Question: I'm working on multi-language website.
For example, DB table 'pages' for 1 lang looks like that

Now, I have 2 ideas about translations:
1. To use all tables in default language - English and create second table - translations use it only if needed.
2. Or add columns like, title_ru, title_en... to the existing tables.
Which is faster, more efficient way? And please explain your idea (why you think like that)
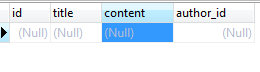
Answer: I would choose neither of your solutions.
Creating a new table for each language is not optimal, since you then have to modify each and every query based on which language is selected. Also what should be a fairly simple task of adding a new language, would then mean adding new table schema and updating your entire codebase.
Likewise adding a new column for each language has the same problems.
Why not just have a dictionary table, with a language id as part of the PK.
Write your site so select the text based on the current language id (1 = english, 2 = russian etc)
Then to switch to a different language at runtime, all thats involved is setting language id from 1 to 2 in code, and all your queries will continue to work.